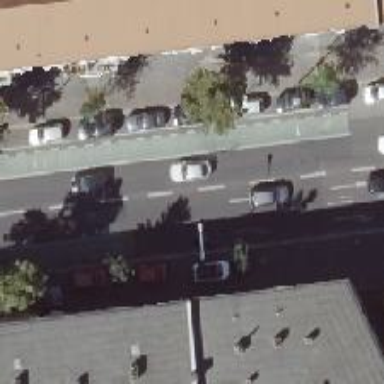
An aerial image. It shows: Tertiary road with lane markings. Both sides have asphalt sidewalks and exclusive green cycle lanes.